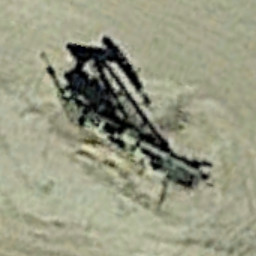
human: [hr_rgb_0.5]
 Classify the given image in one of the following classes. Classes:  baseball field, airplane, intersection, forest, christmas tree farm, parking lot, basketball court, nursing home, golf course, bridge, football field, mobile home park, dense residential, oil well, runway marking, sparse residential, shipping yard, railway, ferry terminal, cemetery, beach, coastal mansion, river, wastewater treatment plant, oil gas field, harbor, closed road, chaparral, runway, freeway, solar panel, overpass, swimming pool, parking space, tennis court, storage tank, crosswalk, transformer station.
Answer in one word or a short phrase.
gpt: oil well